Group 1:
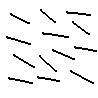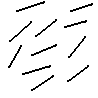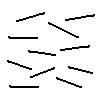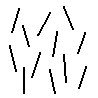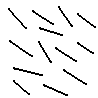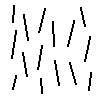
Group 2:
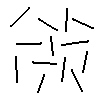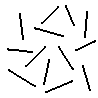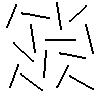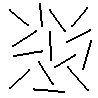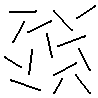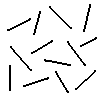
Rule separating the two groups: Small variance of slopes vs. large variance of slopes.
Concepts: all, disorder, entropy, line_slope, order, pattern_or_random, similar, statistical_variance
Author: Harry E. Foundalis